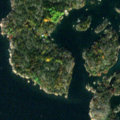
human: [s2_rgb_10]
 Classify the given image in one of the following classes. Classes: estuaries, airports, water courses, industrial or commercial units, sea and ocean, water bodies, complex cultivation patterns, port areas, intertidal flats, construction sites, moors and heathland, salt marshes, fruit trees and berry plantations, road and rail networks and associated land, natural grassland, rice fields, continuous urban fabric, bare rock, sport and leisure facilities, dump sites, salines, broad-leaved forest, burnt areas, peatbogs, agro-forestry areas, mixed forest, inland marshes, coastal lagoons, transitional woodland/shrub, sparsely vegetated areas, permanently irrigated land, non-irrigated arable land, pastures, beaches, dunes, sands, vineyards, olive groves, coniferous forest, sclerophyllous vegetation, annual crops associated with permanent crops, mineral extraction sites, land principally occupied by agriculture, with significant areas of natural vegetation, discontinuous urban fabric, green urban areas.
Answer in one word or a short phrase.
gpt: land principally occupied by agriculture, with significant areas of natural vegetation, mixed forest, bare rock, sea and ocean